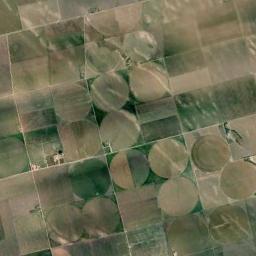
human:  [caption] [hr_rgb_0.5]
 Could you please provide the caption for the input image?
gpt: There are many circle farmland and square farmland .

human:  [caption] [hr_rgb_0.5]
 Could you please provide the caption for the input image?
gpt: Several khaki circular farmlands are surrounded by some square farmlands .

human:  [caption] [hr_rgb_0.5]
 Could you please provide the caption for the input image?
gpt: Many tan and green fields arranged neatly circular .

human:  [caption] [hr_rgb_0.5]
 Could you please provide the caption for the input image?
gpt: Circular farmland is not large .

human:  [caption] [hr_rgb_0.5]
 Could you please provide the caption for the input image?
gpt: There are dozens of circular farmlands and rectangle farmlands distributed irregularly .